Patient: sex F, age 27
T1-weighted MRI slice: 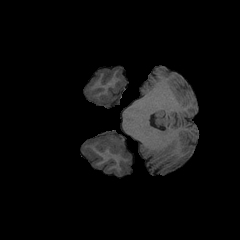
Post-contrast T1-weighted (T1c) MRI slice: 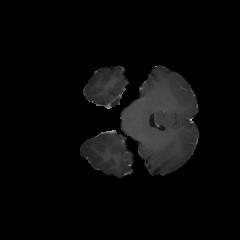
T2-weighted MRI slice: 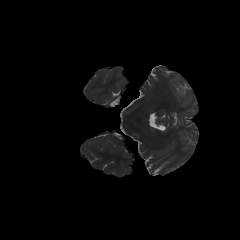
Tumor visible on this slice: no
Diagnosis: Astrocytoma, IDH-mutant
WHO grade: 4